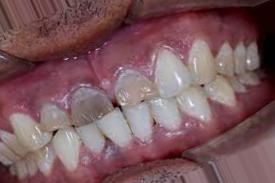
Condition: Tooth Discoloration